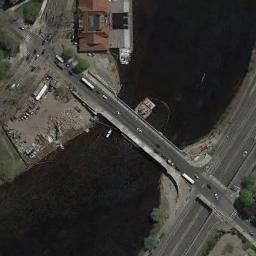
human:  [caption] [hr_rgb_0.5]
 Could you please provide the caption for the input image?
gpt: There is a bridge over the river with a road and buildings beside .

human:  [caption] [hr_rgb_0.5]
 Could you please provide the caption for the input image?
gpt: A bridge built on a dark green river and a orange building on one side of the river .

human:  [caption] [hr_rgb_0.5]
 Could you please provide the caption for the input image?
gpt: A bridge connects the land on both sides of the turquoise water  There are many cars on the bridge and on the river bank  There are many buildings and roads on the land .

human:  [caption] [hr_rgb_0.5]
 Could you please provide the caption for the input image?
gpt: There are vehicles on the bridge, And the water under the bridge is muddy .

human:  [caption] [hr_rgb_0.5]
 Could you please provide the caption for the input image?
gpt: There are many cars on the bridge .